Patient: sex F, age 75
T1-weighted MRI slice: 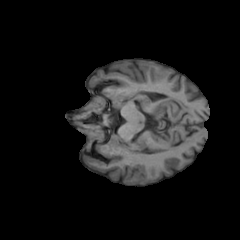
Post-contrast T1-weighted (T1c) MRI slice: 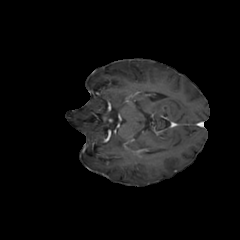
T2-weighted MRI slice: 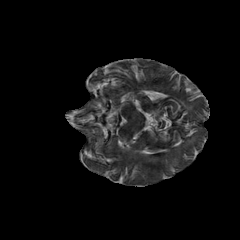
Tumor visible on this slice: no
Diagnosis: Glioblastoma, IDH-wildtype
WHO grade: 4